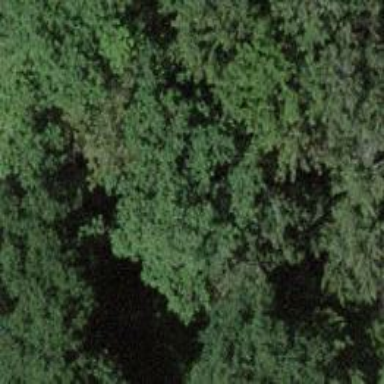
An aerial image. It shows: Forest area.